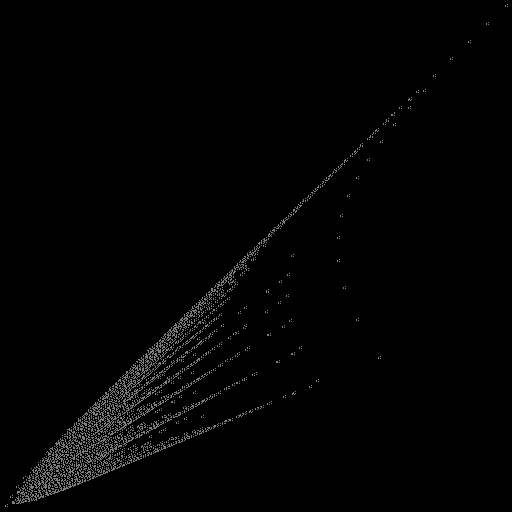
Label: drumlin